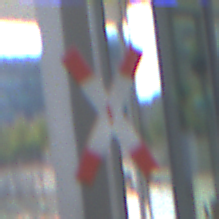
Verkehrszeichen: Andreaskreuz
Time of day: MorningAfternoon
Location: Outdoor (Urban)
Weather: PartlyCloudy
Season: NotSpecified
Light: Natural